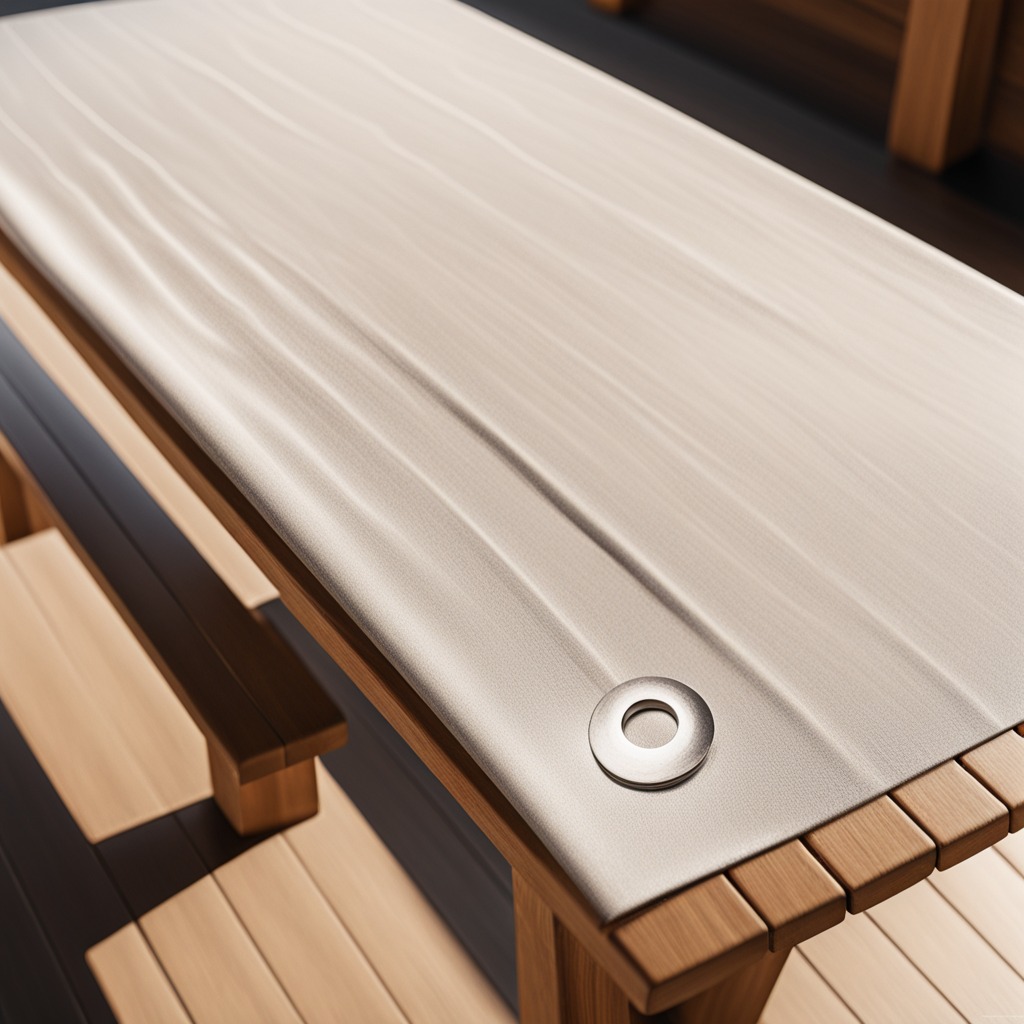
A flat metal washer is lying on the wooden table in the outdoor workshop during daytime bright natural light soft shadows worn but beneath the cloth.